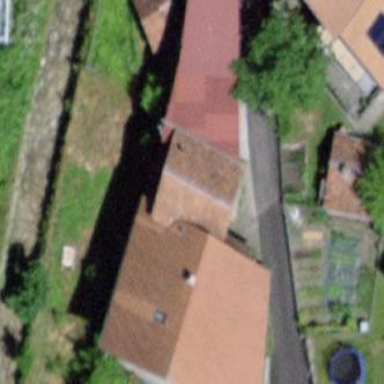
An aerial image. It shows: Barn.